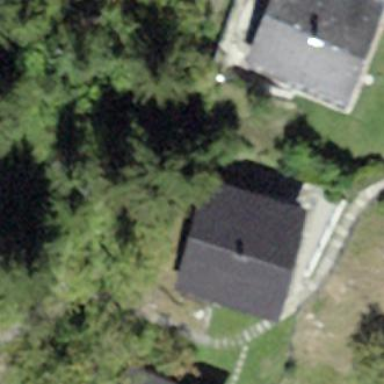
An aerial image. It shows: Detached building.